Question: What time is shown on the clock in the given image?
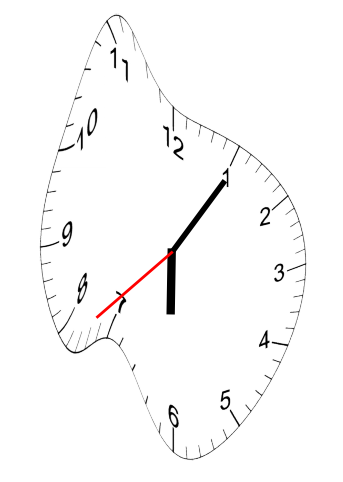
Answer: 06:05:38